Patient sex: F
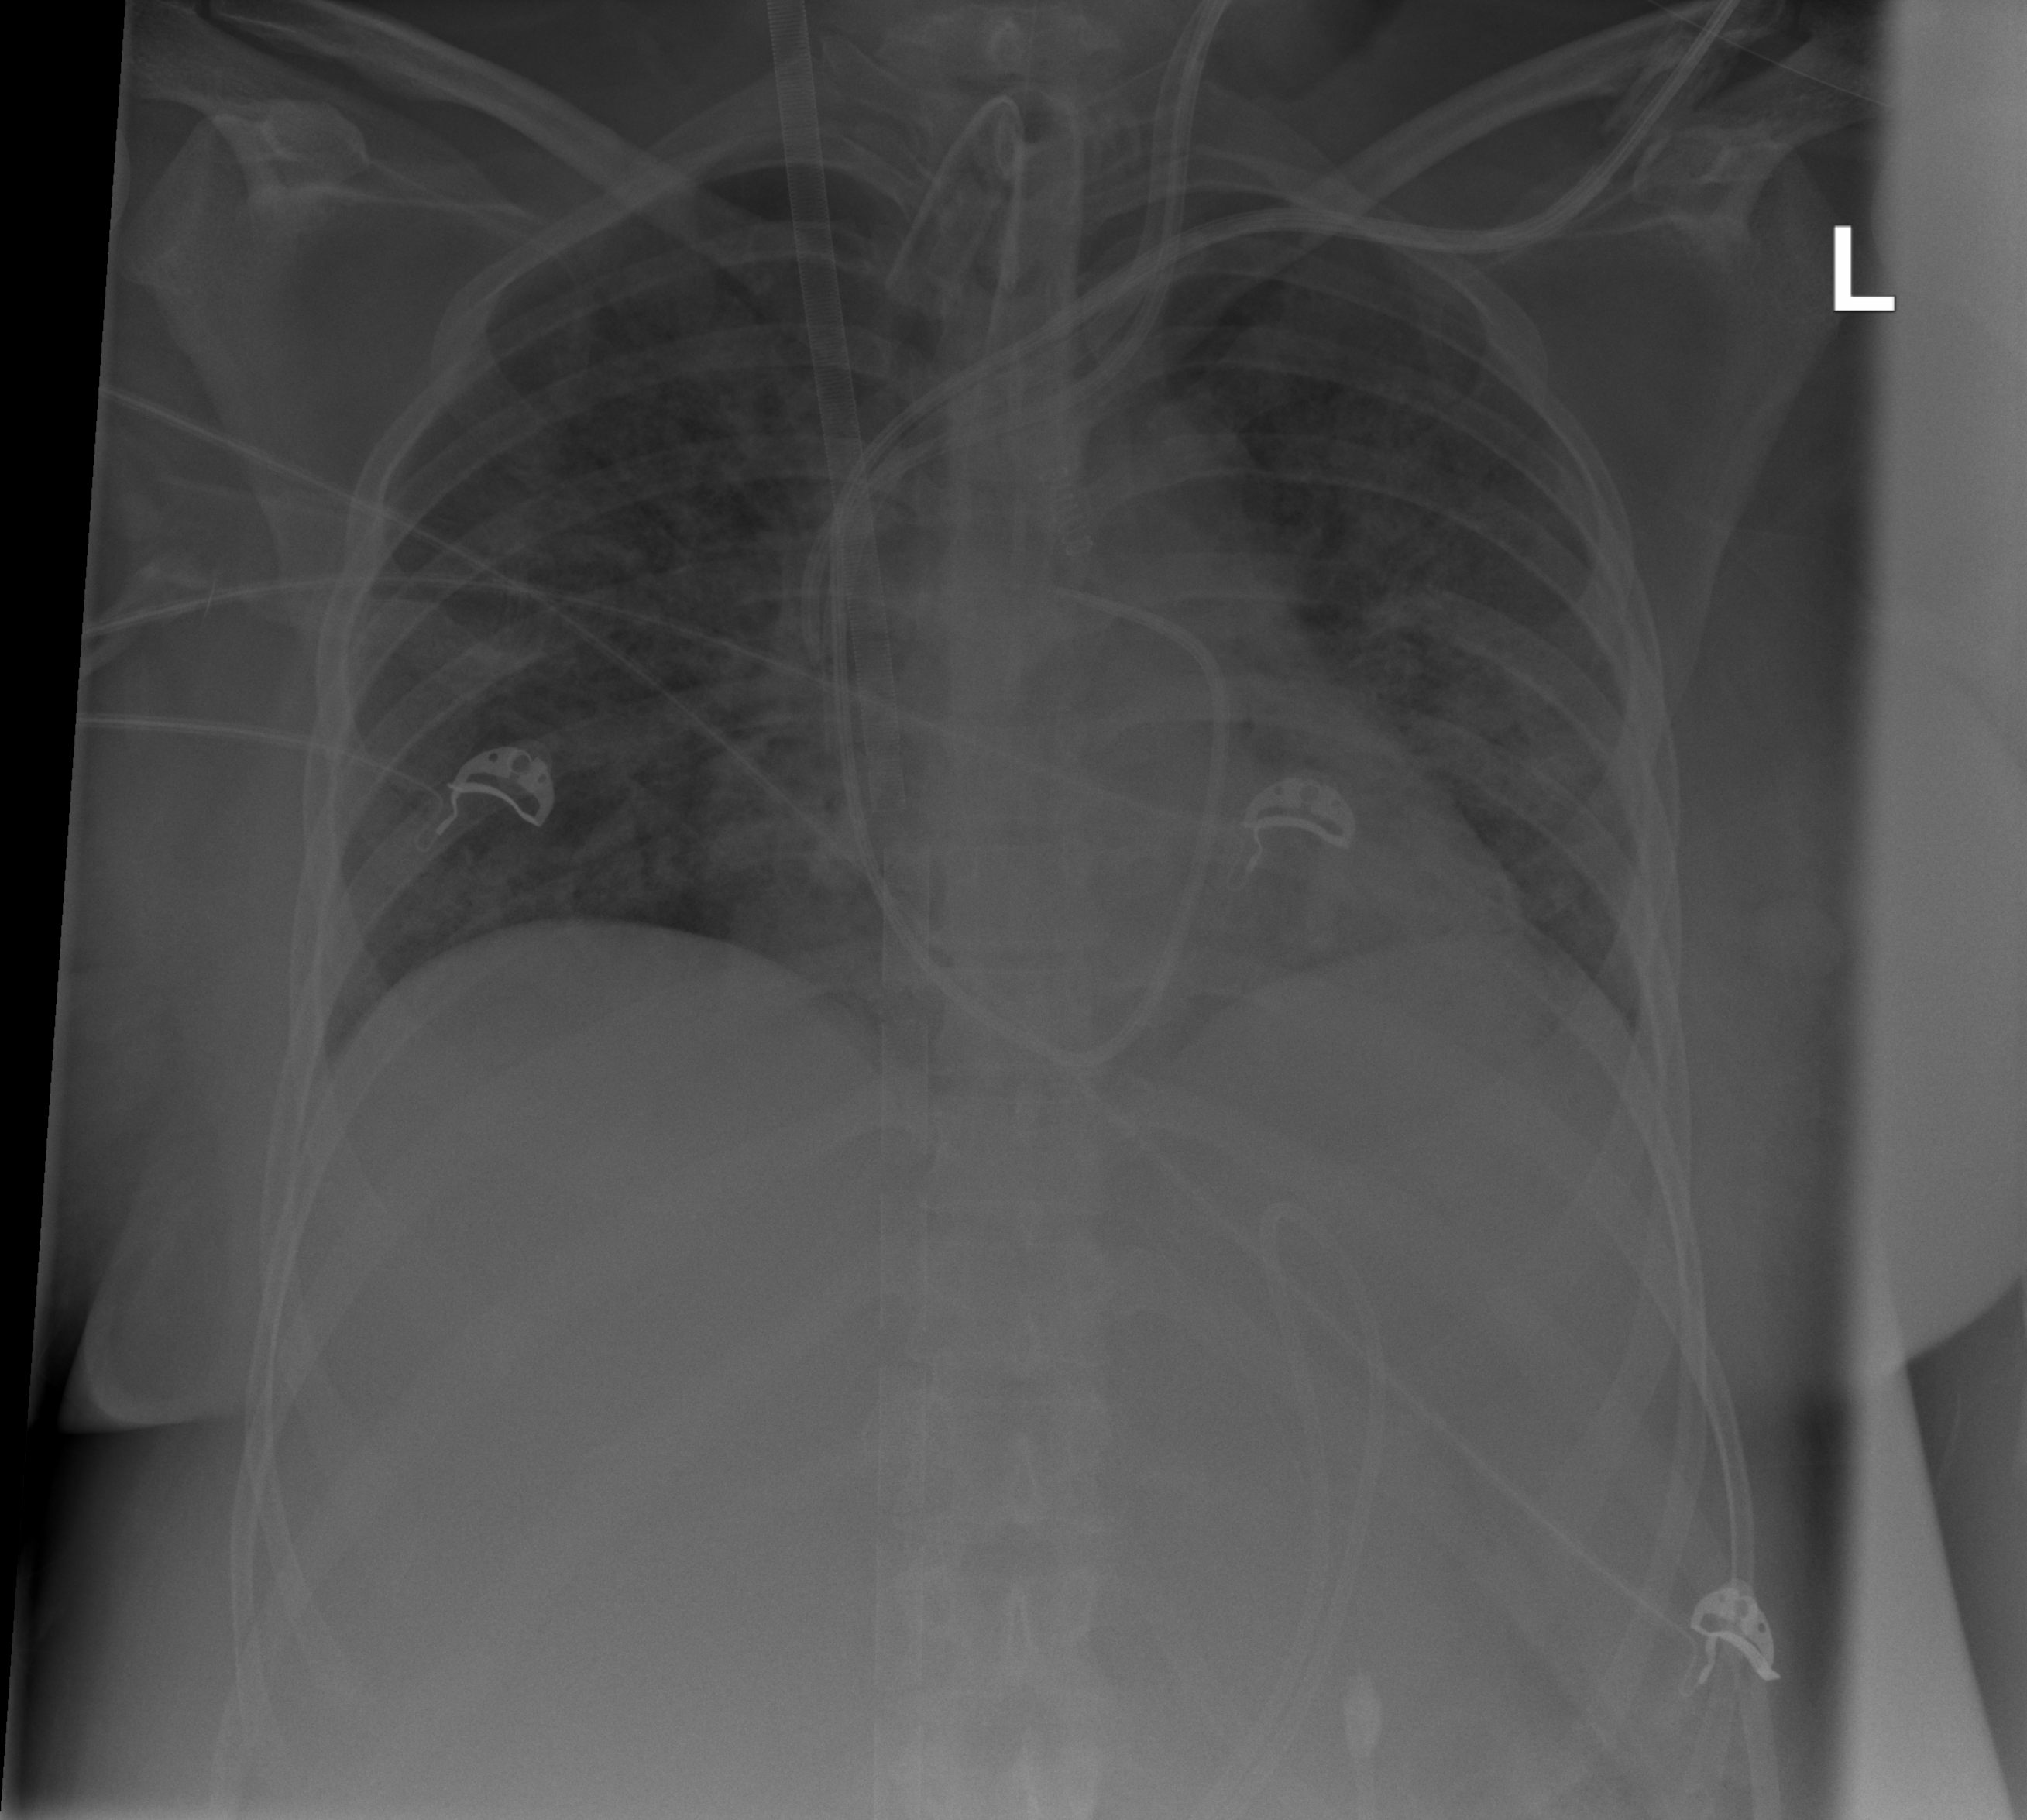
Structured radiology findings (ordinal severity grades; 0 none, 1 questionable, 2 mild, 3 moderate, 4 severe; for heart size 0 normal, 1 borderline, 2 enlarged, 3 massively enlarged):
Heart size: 2
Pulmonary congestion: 1
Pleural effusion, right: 0
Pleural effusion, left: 1
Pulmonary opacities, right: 3
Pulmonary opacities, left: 3
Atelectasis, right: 2
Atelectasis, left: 2